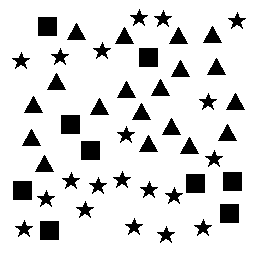
Squares: 9
Triangles: 19
Stars: 20
Total shapes: 48